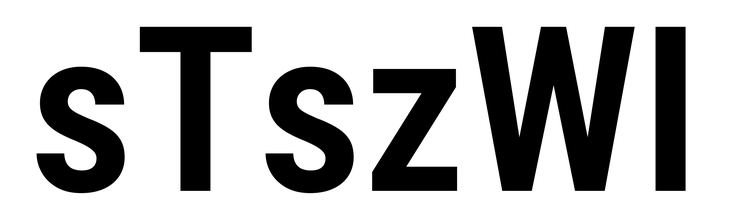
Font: Roboto_Condensed_SemiBold